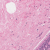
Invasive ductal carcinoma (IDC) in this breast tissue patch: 0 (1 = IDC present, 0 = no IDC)